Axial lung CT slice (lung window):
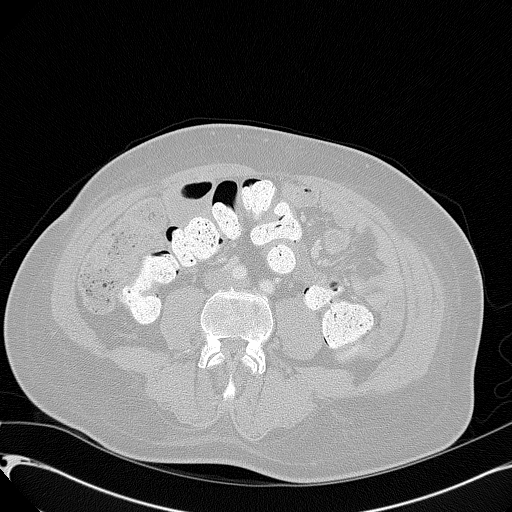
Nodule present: no